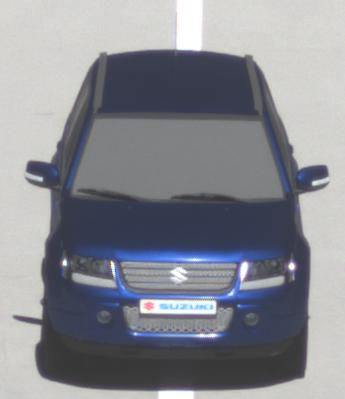
Make: Suzuki
Model: Grand Vitara
Detailed model: Gen. 1 JT
Model produced from: 2009
Model produced until: 2012
Doors: 5
Color: blue
Road condition: dry road
Daytime: midday
Contrast: high contrast